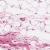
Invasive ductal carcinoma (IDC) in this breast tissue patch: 0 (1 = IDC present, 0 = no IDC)